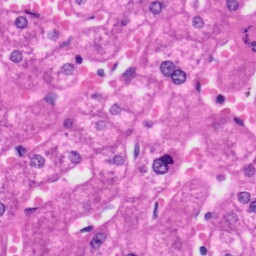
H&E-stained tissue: Liver